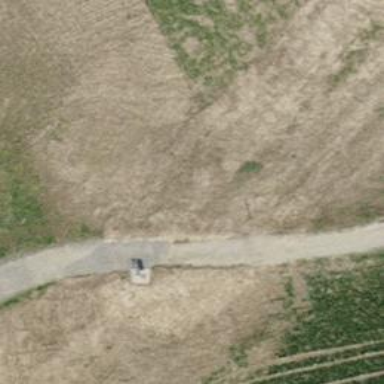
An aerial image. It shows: Track road with fine gravel surface.